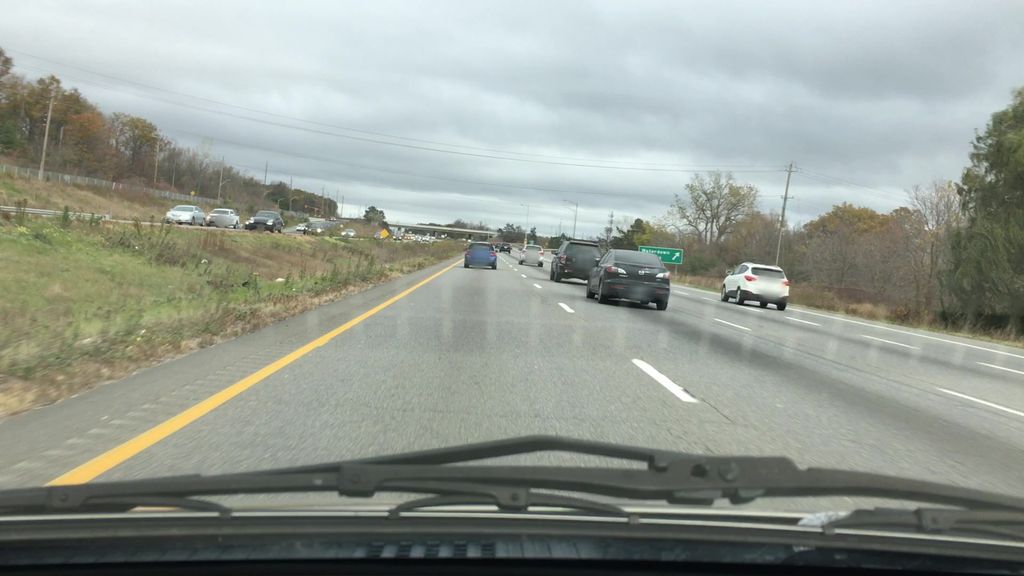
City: hamilton